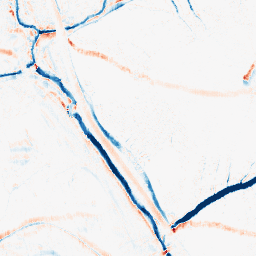
Category: morphological
Decomposition family: morphological_ellipse
Decomposition parameters: operation: average
width: 10
height: 5
Upsampling method: bicubic
Upsampling parameters: scale: 8
Upsampling scale: 8